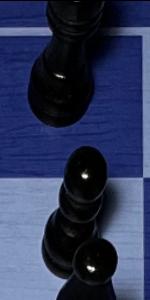
Label: Pawn_Black